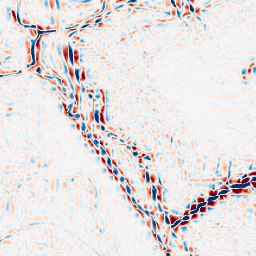
Category: wavelet
Decomposition family: wavelet_biorthogonal
Decomposition parameters: wavelet: bior2.4
level: 3
Upsampling method: linear_exact
Upsampling parameters: scale: 8
Upsampling scale: 8